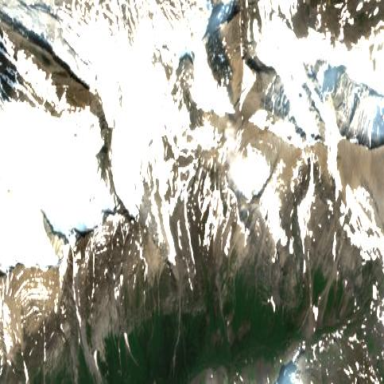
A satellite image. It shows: Stunning view of glacier.